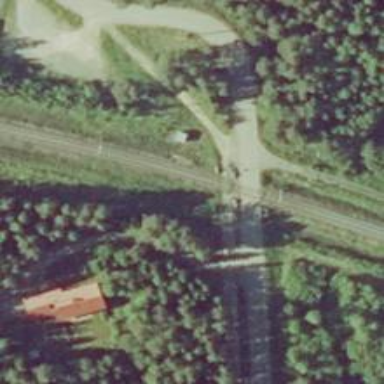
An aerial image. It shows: Level crossing with lights and saltire markings.